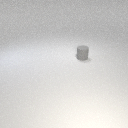
small gray rubber cylinder